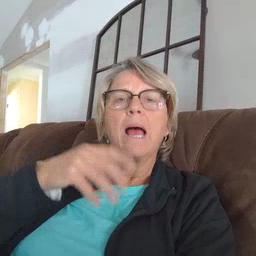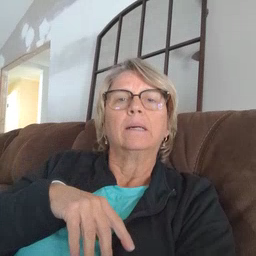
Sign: snack